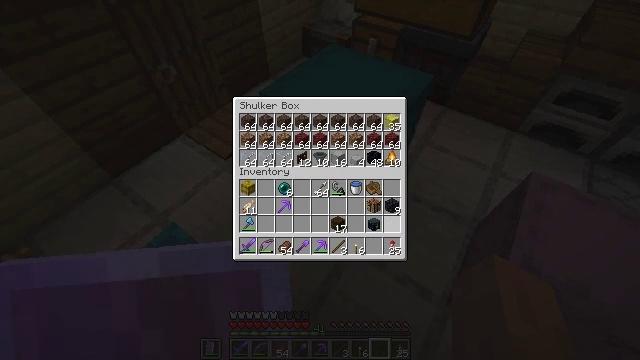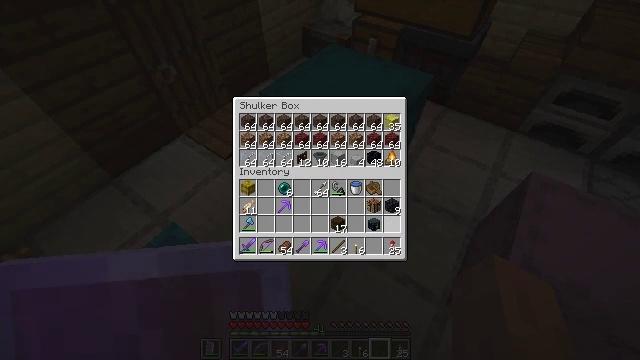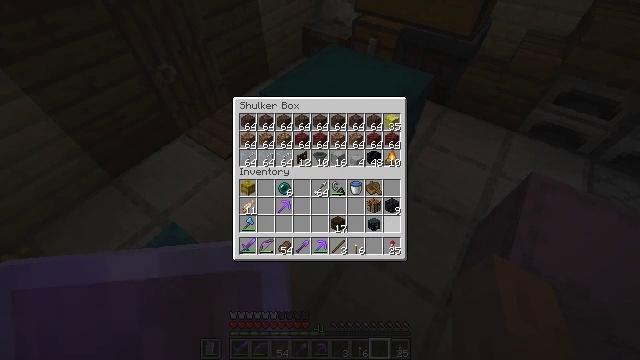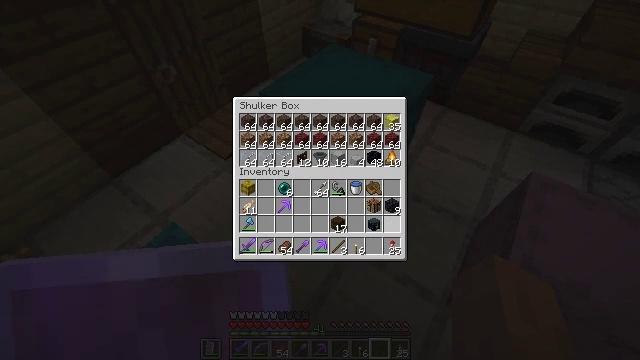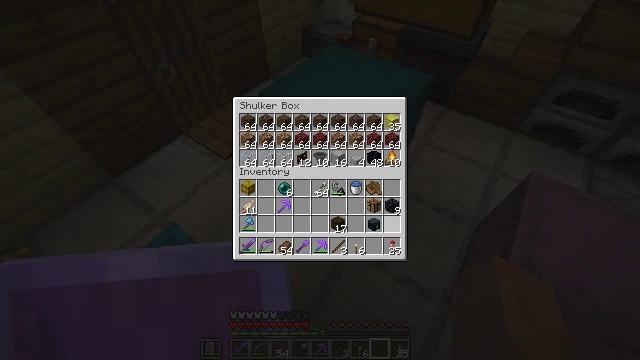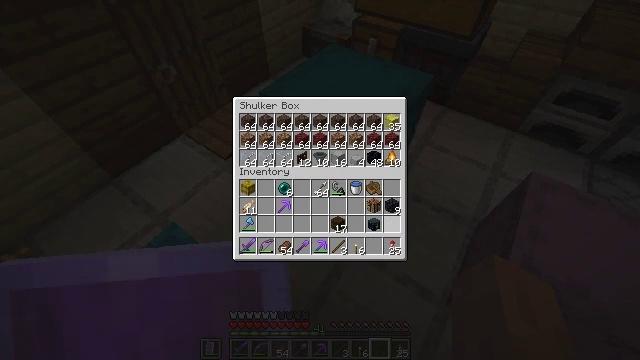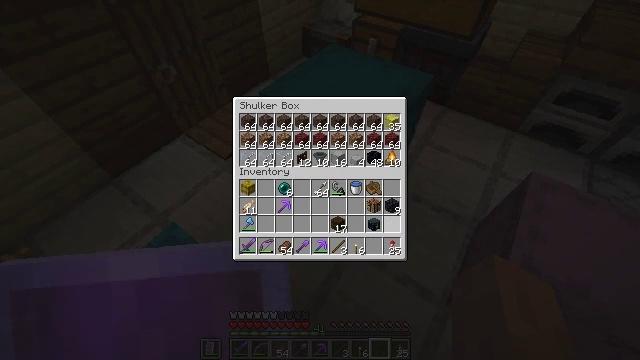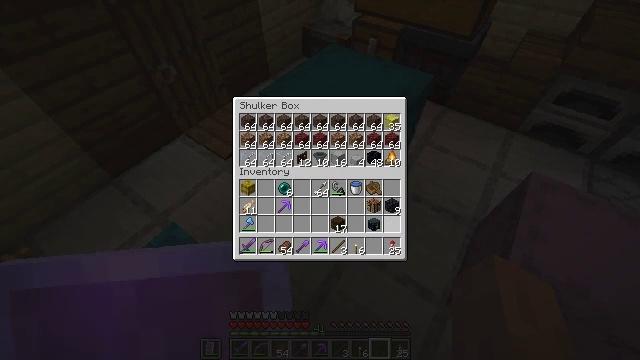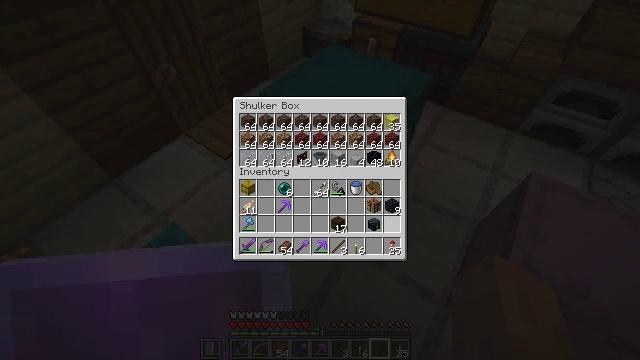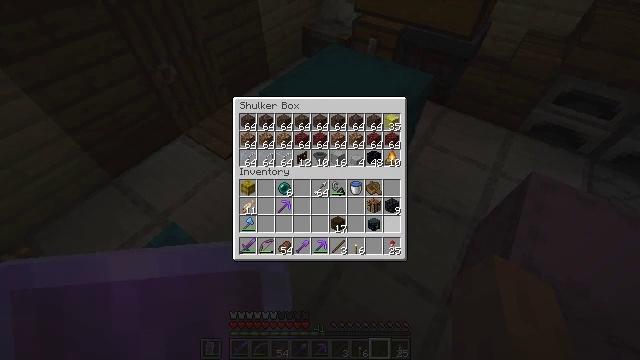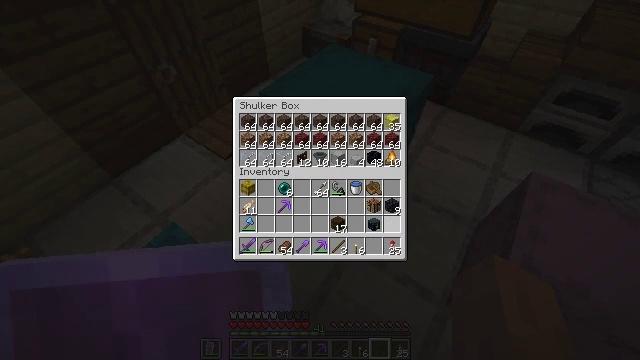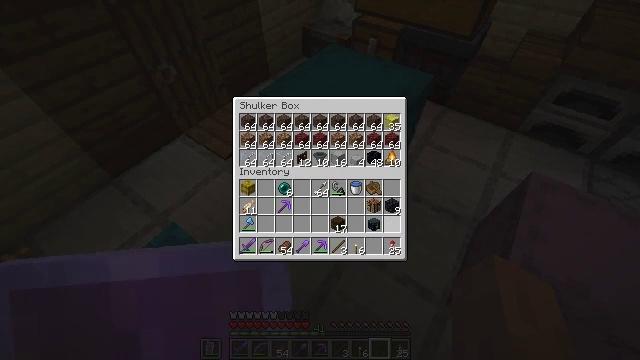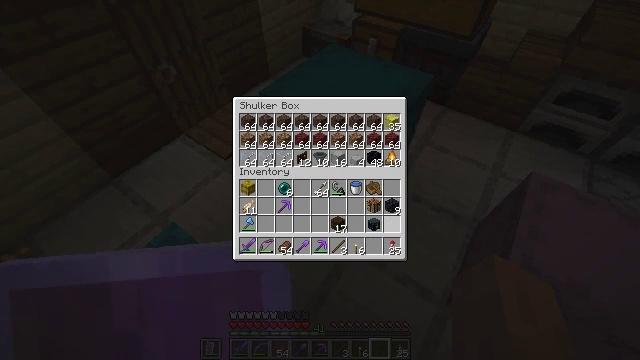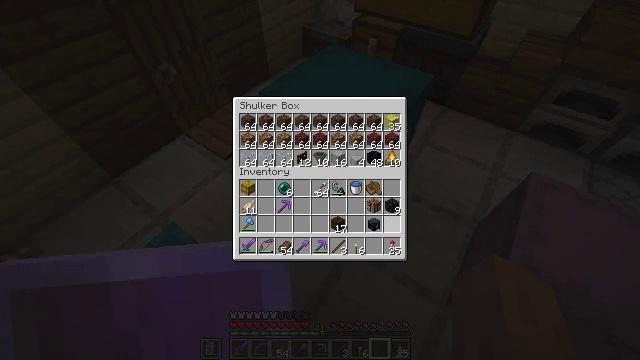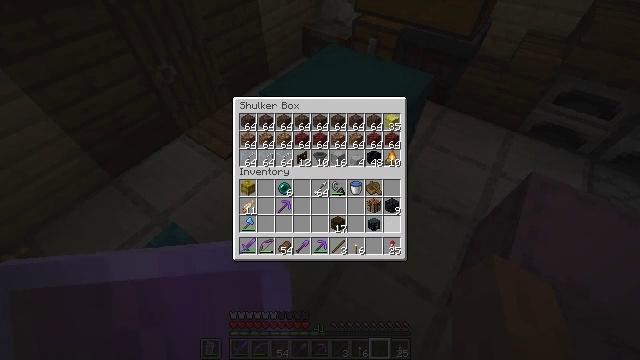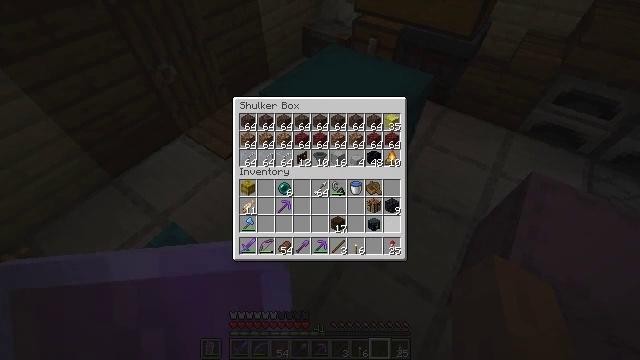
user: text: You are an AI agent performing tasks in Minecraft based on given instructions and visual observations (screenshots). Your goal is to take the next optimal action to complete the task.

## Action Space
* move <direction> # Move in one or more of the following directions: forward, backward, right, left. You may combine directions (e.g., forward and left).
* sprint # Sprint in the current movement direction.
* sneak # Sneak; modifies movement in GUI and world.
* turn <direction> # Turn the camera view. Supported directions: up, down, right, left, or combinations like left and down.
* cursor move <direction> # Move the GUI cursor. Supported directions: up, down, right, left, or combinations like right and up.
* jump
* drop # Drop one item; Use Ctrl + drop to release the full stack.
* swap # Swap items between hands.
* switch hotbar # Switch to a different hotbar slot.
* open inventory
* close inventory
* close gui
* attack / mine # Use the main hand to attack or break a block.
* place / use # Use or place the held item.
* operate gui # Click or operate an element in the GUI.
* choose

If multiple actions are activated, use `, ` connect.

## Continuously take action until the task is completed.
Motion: motion action
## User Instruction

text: mine block cyan shulker box
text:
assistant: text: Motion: no_op
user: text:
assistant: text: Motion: no_op
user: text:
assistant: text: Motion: no_op
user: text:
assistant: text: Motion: no_op
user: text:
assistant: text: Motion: no_op
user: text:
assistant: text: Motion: no_op
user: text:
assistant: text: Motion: no_op
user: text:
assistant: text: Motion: no_op
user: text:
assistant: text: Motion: no_op
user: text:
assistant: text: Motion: no_op
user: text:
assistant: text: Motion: no_op
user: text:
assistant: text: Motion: no_op
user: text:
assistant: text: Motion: no_op
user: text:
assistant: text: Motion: no_op
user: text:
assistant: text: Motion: no_op
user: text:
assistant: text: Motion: no_op
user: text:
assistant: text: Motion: no_op
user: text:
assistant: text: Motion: no_op
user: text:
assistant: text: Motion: no_op
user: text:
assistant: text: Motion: no_op
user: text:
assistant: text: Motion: no_op
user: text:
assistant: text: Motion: no_op
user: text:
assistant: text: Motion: no_op
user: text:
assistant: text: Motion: no_op
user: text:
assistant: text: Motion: no_op
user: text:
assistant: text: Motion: no_op
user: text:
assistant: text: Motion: no_op
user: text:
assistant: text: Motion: no_op
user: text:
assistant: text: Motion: no_op
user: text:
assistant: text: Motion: no_op